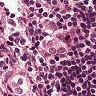
Metastatic tissue present: yes